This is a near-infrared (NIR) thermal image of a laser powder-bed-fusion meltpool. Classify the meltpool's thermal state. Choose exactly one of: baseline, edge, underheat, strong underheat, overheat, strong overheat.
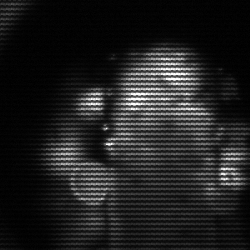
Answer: strong underheat